Field crop: maize
Growth stage: 1
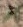
Species: atriplex